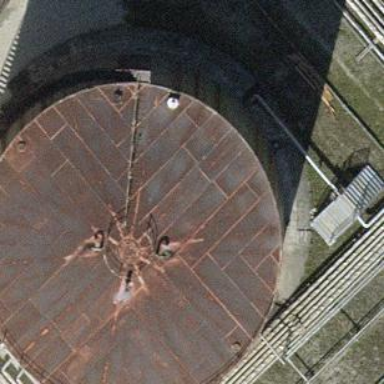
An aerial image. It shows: Industrial building with storage tank.